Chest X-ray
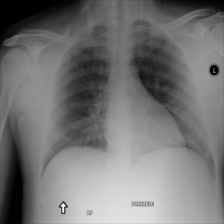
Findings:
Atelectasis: negative
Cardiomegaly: negative
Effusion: negative
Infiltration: negative
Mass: negative
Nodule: negative
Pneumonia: negative
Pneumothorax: negative
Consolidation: negative
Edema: negative
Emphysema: negative
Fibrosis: negative
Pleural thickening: negative
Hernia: negative